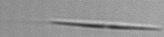
Label: pennate_Pseudo-nitzschia